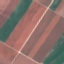
Land use / land cover: AnnualCrop